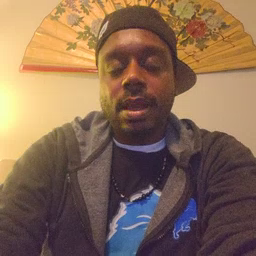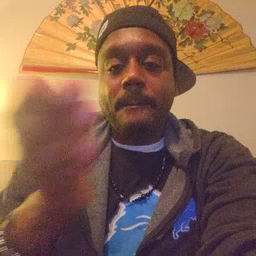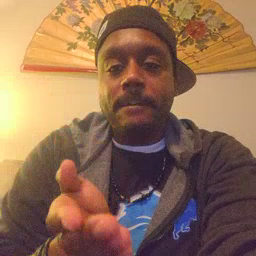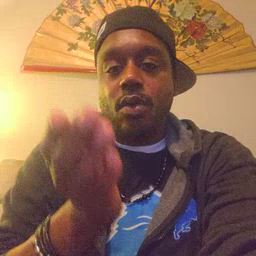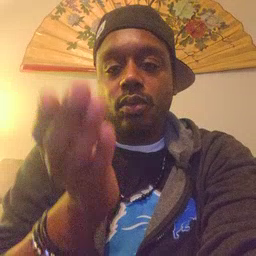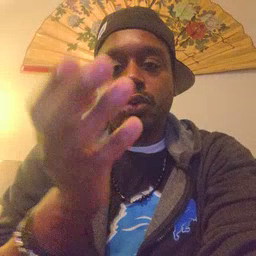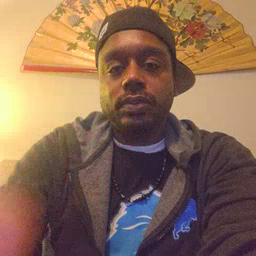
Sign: boat